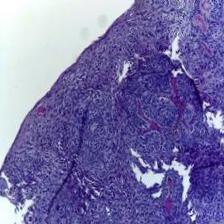
Diagnosis: OSCC